Aerial crown-view tile of a tropical tree (Barro Colorado Island, Panama), acquired 20241014:
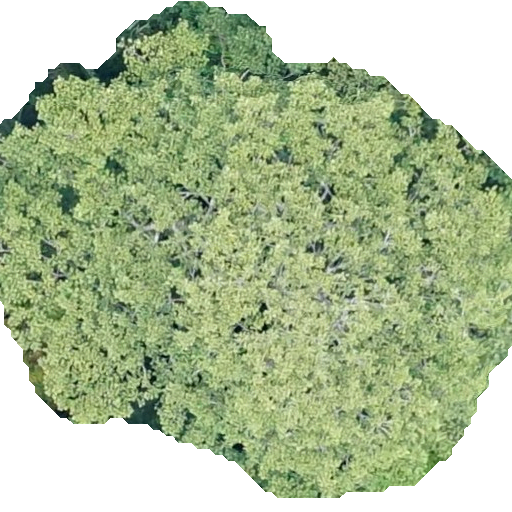
Species: Sterculia apetala
GBIF accepted scientific name: Sterculia apetala
Crown area: 297.984 m²